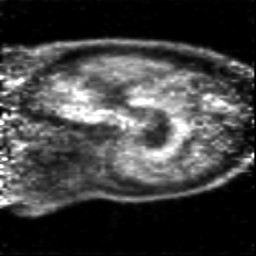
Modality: PET
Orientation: sagittal
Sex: male
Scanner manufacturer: siemens